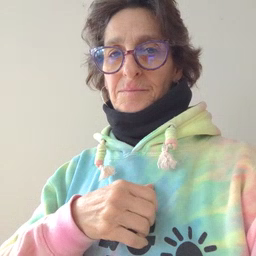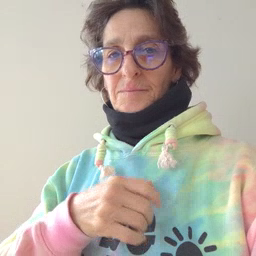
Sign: mom